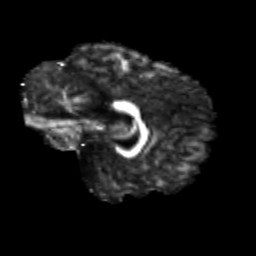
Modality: FA
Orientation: sagittal
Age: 18
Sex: female
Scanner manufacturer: siemens
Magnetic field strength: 3 T
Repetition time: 3.5 s
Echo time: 0.125 s